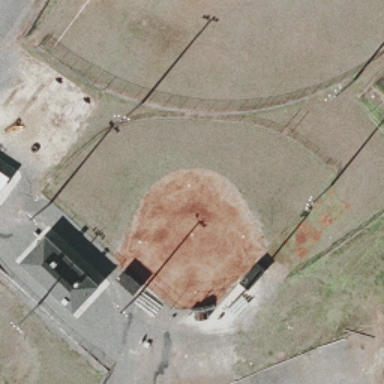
This is a old baseball diamond .